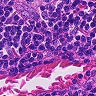
Metastatic tissue present: no